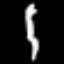
Label: squiggle